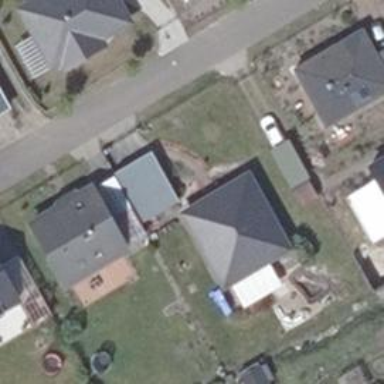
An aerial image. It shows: Detached building.